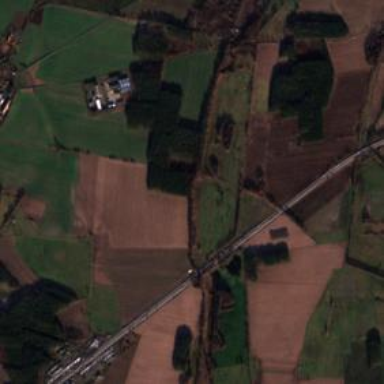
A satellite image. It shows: It's motorway area.